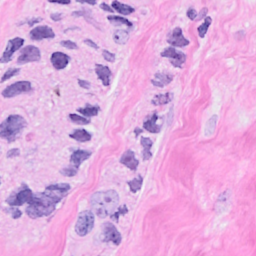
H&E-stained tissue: Breast